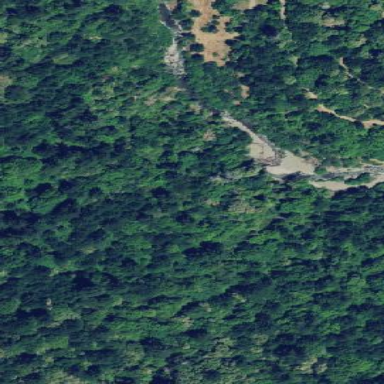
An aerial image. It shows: Forest area.